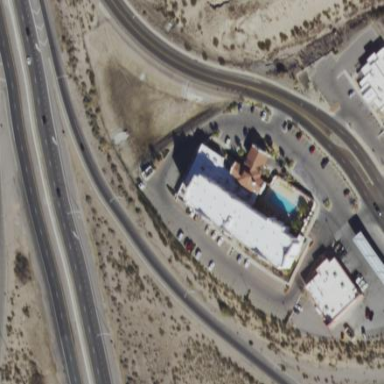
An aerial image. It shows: Hotel building.